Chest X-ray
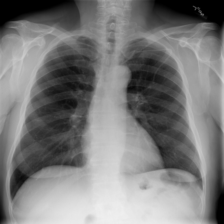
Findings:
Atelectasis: negative
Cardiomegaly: negative
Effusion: negative
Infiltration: negative
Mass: negative
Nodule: negative
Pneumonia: negative
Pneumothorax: negative
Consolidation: negative
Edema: negative
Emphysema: negative
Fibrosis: negative
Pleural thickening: negative
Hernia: negative